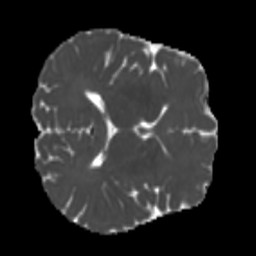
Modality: MD
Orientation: axial
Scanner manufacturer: siemens
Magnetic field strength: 3 T
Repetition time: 4 s
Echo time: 0.0594 s